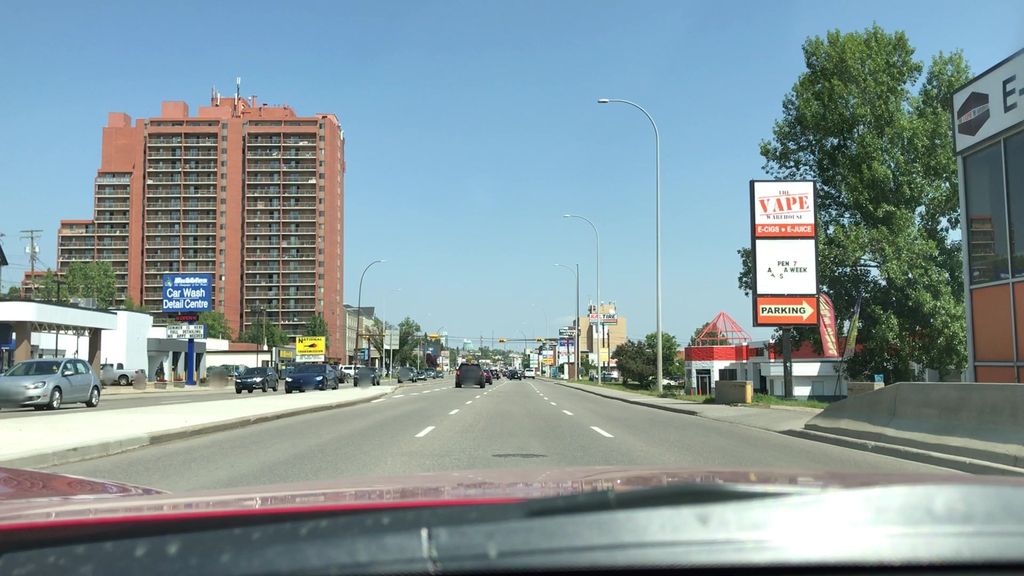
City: calgary